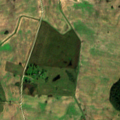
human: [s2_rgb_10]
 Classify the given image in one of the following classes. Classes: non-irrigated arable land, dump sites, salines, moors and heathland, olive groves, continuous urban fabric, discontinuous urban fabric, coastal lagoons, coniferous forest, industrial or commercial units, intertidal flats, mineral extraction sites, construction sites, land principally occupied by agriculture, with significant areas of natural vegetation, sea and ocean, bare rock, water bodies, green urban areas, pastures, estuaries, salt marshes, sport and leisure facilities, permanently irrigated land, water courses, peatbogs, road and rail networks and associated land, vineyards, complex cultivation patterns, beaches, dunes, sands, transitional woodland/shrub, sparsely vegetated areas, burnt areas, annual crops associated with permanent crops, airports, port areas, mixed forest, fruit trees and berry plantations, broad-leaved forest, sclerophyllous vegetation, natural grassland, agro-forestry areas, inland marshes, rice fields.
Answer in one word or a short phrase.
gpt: non-irrigated arable land, mixed forest